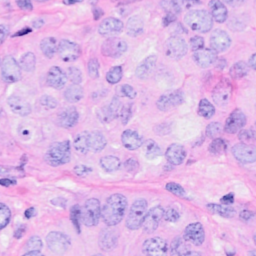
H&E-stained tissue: Breast